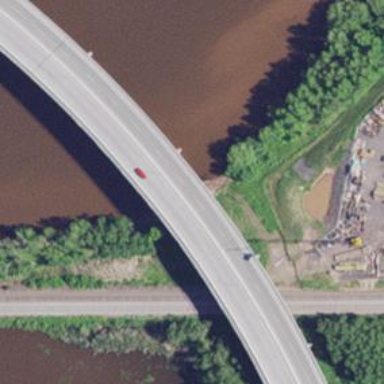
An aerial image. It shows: Primary highway bridge over expressway.